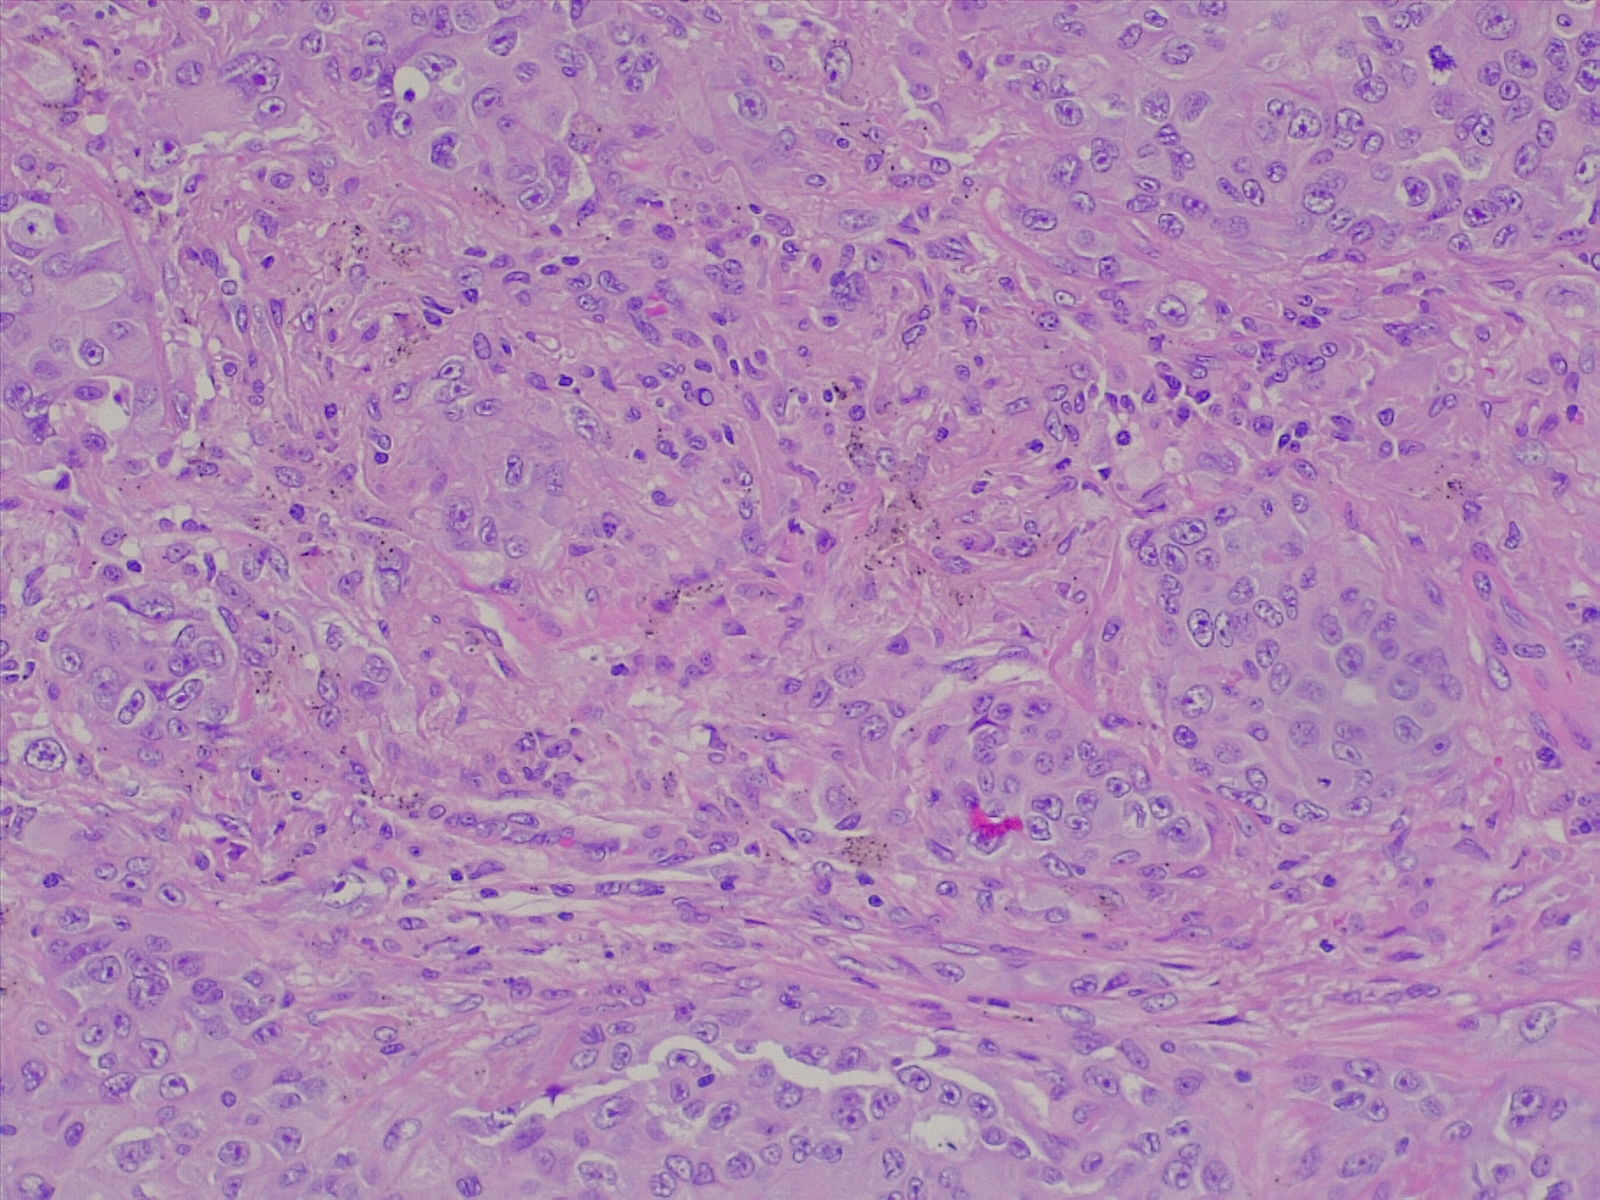
Label: lung adenocarcinoma, poorly differentiated